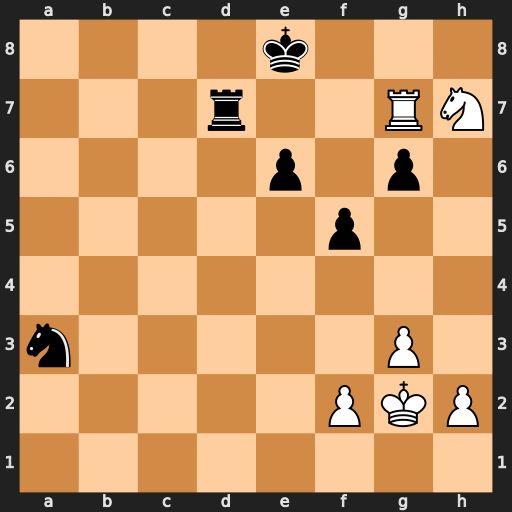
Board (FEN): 4k3/3r2RN/4p1p1/5p2/8/n5P1/5PKP/8
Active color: w
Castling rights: -
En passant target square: -
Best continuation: Nf6+ Kf8 Rxd7